Current action and preconditions to check: trajectory_clear

Your task: For each precondition in the list above, predict whether it will hold at this action.

Consider the current scene as observed from the mobile robot's camera, and analyze the predicted future states of all dynamic agents (e.g., people, animals, vehicles, or any moving entities) within the NEXT SECOND.

IMPORTANT: Only answer "very likely" if you are absolutely certain—based on strong, clear evidence—that a dynamic agent will violate the precondition in the predicted future state. Do NOT answer "very likely" for unlikely, ambiguous, or low-probability risks.

Ask yourself for each precondition: Is there a high probability, with clear and convincing evidence, that the predicted future states of any dynamic agent will interfere with the predicted future state of the currently executing action within the NEXT SECOND, causing that precondition to fail?

Assess the risk level based on these predictions. Use "likely" or "very likely" if motions create a clear risk of interference.

Use "neutral" or "improbable" if agents are nearby but their predicted paths are clearly diverging or non-conflicting.

Failure Risk Categories: "very improbable", "improbable", "neutral", "likely", "very likely"

Answer Format: Output ONLY the probability_of_failure value from these categories: "very improbable", "improbable", "neutral", "likely", "very likely"

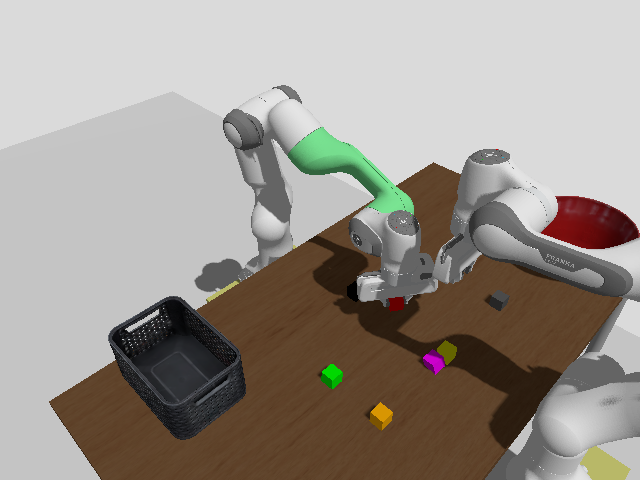

Answer: improbable